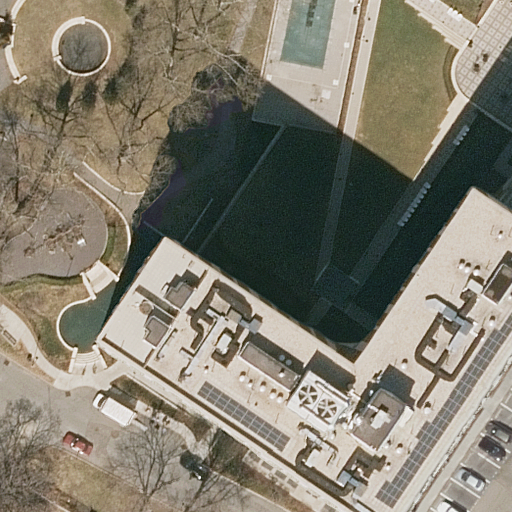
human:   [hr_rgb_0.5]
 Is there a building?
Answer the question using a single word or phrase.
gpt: yes

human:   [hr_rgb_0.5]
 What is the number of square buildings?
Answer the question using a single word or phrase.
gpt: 0

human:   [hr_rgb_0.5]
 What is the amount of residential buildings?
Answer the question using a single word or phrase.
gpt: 1

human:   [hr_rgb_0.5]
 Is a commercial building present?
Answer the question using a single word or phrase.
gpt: no

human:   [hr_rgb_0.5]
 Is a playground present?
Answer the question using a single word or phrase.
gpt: yes

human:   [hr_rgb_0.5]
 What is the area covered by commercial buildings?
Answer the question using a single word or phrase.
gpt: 0m2

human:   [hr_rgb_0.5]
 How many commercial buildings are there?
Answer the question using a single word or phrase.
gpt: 0

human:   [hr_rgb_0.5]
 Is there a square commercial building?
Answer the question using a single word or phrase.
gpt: no

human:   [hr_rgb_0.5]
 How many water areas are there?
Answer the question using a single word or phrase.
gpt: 1

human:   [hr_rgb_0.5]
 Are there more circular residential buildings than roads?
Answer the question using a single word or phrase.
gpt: no

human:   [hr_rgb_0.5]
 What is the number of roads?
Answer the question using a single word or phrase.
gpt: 1

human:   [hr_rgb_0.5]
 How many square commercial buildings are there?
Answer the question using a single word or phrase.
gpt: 0

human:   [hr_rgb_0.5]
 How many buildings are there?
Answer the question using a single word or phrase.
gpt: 1

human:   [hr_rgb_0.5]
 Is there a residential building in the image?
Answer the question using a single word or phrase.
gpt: yes

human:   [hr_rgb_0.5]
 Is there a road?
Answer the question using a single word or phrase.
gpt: yes

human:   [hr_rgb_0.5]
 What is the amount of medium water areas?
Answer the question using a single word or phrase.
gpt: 1

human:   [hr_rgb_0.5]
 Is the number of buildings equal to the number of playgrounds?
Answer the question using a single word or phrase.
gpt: yes

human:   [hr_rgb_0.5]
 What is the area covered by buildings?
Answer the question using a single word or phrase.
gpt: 2595m2

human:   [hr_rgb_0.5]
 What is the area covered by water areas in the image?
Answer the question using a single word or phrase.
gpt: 106m2

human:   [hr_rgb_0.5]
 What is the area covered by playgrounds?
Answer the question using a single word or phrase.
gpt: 219m2

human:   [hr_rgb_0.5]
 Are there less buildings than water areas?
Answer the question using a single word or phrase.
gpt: no

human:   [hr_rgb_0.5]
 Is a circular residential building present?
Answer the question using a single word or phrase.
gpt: no

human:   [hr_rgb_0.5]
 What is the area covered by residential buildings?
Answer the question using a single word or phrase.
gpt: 2595m2

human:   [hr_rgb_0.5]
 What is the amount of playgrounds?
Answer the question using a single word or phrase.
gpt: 1

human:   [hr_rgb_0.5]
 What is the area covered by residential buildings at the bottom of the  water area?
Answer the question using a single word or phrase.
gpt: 2595m2

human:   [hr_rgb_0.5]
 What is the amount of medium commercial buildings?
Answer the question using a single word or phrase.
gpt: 0

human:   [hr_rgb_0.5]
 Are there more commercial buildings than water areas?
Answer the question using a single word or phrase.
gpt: no

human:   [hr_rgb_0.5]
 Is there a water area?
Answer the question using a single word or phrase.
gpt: yes

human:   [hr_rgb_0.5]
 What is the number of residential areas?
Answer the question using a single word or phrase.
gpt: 1

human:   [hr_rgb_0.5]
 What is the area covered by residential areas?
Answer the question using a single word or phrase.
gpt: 6655m2

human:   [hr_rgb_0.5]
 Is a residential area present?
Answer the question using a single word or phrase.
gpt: yes

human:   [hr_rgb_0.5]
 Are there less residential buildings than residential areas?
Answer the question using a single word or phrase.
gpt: no

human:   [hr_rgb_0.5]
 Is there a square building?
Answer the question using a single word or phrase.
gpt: no

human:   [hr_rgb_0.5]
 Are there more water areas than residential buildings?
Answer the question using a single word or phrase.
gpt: no

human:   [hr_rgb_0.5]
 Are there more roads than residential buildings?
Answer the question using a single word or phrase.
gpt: no

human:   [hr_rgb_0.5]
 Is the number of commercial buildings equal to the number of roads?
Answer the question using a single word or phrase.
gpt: no

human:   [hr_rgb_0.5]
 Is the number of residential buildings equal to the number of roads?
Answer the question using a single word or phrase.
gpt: yes

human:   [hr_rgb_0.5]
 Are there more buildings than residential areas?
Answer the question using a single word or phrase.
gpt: no

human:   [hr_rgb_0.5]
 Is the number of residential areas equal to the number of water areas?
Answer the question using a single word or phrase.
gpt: yes

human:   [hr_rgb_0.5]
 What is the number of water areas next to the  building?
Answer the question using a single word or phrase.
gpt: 1

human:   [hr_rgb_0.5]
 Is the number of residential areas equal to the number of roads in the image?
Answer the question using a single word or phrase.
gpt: yes

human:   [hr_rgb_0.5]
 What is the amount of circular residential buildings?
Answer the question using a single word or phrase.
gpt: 0

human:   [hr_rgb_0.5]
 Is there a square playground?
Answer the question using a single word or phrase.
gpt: no

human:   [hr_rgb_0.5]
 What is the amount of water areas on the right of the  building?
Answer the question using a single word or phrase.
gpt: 0

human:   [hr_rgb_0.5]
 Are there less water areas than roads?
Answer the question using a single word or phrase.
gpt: no

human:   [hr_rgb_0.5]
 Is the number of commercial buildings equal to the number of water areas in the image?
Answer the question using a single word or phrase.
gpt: no

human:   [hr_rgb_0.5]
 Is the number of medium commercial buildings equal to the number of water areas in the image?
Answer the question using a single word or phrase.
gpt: no

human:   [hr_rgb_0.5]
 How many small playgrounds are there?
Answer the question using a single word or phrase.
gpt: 0

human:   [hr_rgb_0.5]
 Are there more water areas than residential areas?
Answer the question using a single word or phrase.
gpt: no

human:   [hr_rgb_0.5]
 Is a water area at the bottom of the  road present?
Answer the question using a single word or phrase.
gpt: no

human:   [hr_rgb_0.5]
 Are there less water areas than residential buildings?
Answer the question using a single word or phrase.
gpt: no

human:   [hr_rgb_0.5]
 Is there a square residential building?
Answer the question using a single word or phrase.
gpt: no

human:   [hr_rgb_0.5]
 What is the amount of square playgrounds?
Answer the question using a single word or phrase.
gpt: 0

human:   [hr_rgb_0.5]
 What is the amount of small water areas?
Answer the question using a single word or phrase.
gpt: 0

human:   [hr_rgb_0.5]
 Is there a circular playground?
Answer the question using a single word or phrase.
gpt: no

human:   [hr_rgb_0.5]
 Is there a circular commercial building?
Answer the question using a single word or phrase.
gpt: no

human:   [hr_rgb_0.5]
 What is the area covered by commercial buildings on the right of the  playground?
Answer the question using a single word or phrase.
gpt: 0m2

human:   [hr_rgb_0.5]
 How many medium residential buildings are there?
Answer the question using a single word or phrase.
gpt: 0

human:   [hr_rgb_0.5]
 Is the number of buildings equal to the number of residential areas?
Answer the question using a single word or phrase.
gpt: yes

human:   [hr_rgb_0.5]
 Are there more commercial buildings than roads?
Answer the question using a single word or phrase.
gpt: no

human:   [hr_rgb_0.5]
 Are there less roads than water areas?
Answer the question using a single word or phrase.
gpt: no

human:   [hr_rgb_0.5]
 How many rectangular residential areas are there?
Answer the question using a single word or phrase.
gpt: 0

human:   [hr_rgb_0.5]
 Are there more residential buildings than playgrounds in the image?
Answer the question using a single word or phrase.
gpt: no

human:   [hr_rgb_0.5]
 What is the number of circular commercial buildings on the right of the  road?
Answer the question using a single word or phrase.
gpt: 0